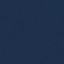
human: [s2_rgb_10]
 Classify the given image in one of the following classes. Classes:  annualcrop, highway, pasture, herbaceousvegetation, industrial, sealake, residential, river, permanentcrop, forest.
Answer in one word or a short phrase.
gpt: SeaLake